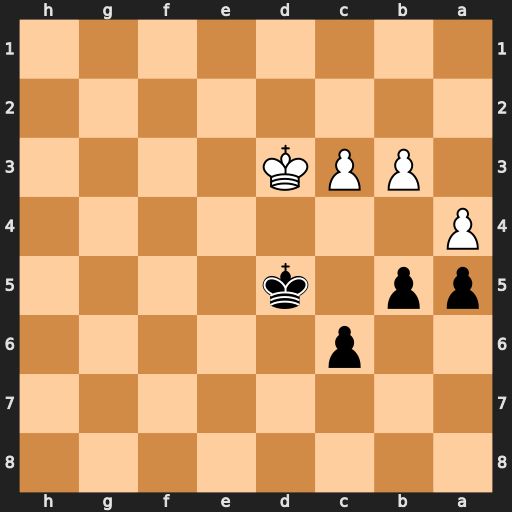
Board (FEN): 8/8/2p5/pp1k4/P7/1PPK4/8/8
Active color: b
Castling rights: -
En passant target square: -
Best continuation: bxa4 bxa4 Kc5